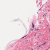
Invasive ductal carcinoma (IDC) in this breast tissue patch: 0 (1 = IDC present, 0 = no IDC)